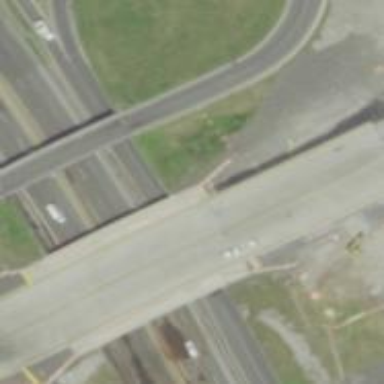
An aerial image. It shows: Taxiway bridge at the airport.